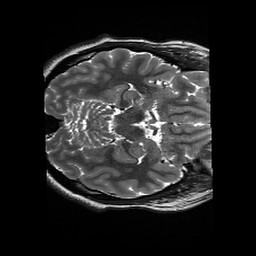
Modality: T2w
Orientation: axial
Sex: female